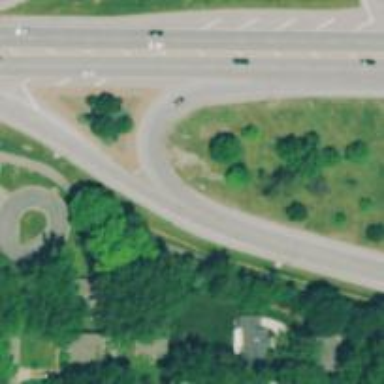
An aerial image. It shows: Trunk link highway.